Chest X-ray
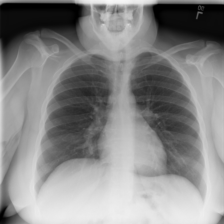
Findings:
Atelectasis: negative
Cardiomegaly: negative
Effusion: negative
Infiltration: negative
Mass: negative
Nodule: negative
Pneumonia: negative
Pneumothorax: negative
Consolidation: negative
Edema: negative
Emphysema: negative
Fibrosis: negative
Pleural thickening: negative
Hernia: negative